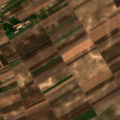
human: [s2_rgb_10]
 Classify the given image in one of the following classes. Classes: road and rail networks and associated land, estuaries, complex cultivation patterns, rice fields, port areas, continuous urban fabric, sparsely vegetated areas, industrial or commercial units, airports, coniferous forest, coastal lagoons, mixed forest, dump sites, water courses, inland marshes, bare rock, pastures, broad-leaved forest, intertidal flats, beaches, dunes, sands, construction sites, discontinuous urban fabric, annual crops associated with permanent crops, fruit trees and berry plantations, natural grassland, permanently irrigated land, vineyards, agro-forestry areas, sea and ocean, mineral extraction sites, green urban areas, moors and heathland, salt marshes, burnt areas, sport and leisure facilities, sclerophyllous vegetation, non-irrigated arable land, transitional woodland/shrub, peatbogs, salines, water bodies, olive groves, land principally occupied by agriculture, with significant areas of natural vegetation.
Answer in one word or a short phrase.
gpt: discontinuous urban fabric, non-irrigated arable land